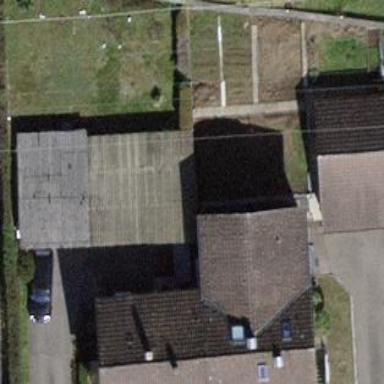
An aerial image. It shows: Semidetached house with gabled roof.